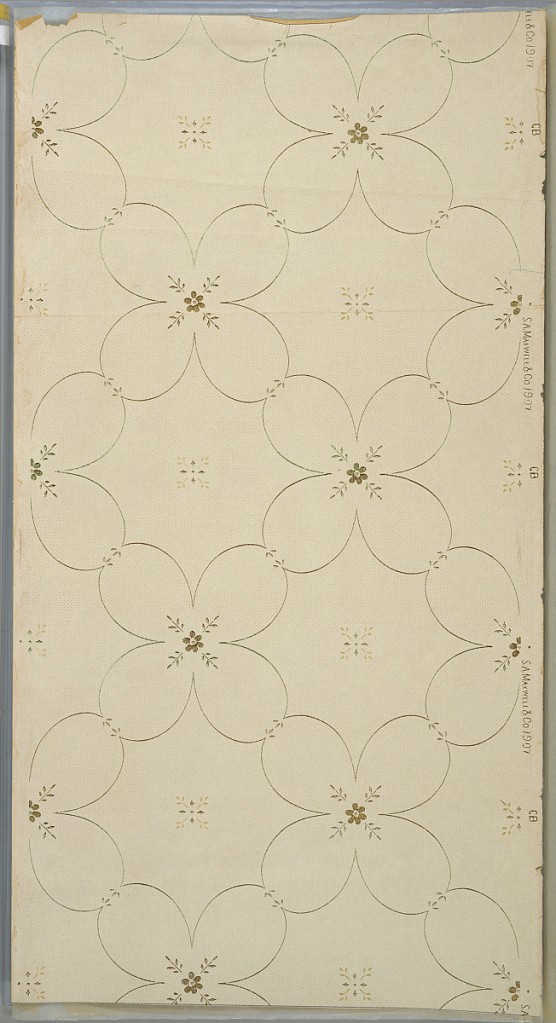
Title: Ceiling paper
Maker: Maxwell & Co., S.A., Chicago, Illinois, USA
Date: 1905–1915
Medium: Machine-printed paper, liquid mica
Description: Lattice pattern of four-petal floral motif with small six-petal metallic gold flower insets. Fleurons in resulting square spaces. Background of white mica dots on light beige ground. Printed in white mica and metallic gold that is turning green in spots. Printed in right selvedge: "S.A. Maxwell & Co." Pattern number "1907" "GB"